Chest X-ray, PA view. Patient: 51 years old, sex F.
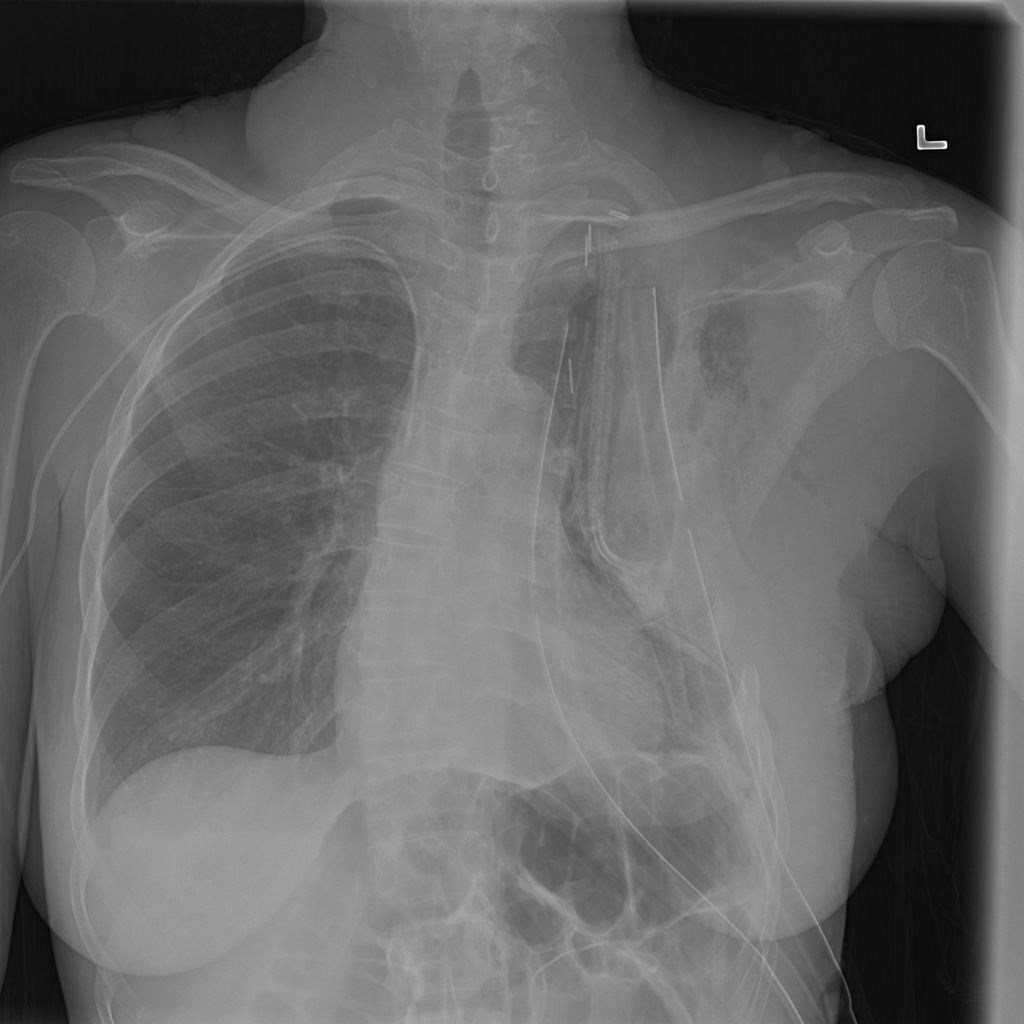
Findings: Emphysema, Mass